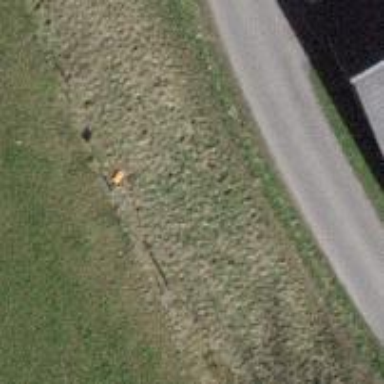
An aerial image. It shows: Pole supporting pipeline marker with roof cover.